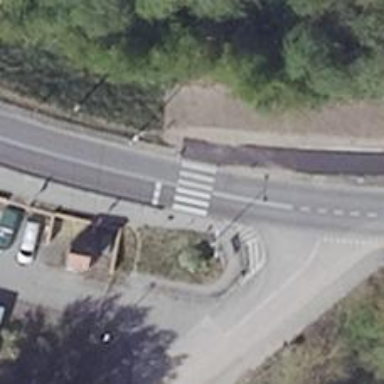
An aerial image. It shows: Uncontrolled road crossing.